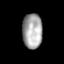
Tissue: prostate
Cell type: T cells
Senescence score: 0.3448
Nuclear area (px): 683
Mean DAPI intensity: 166.149